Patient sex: F
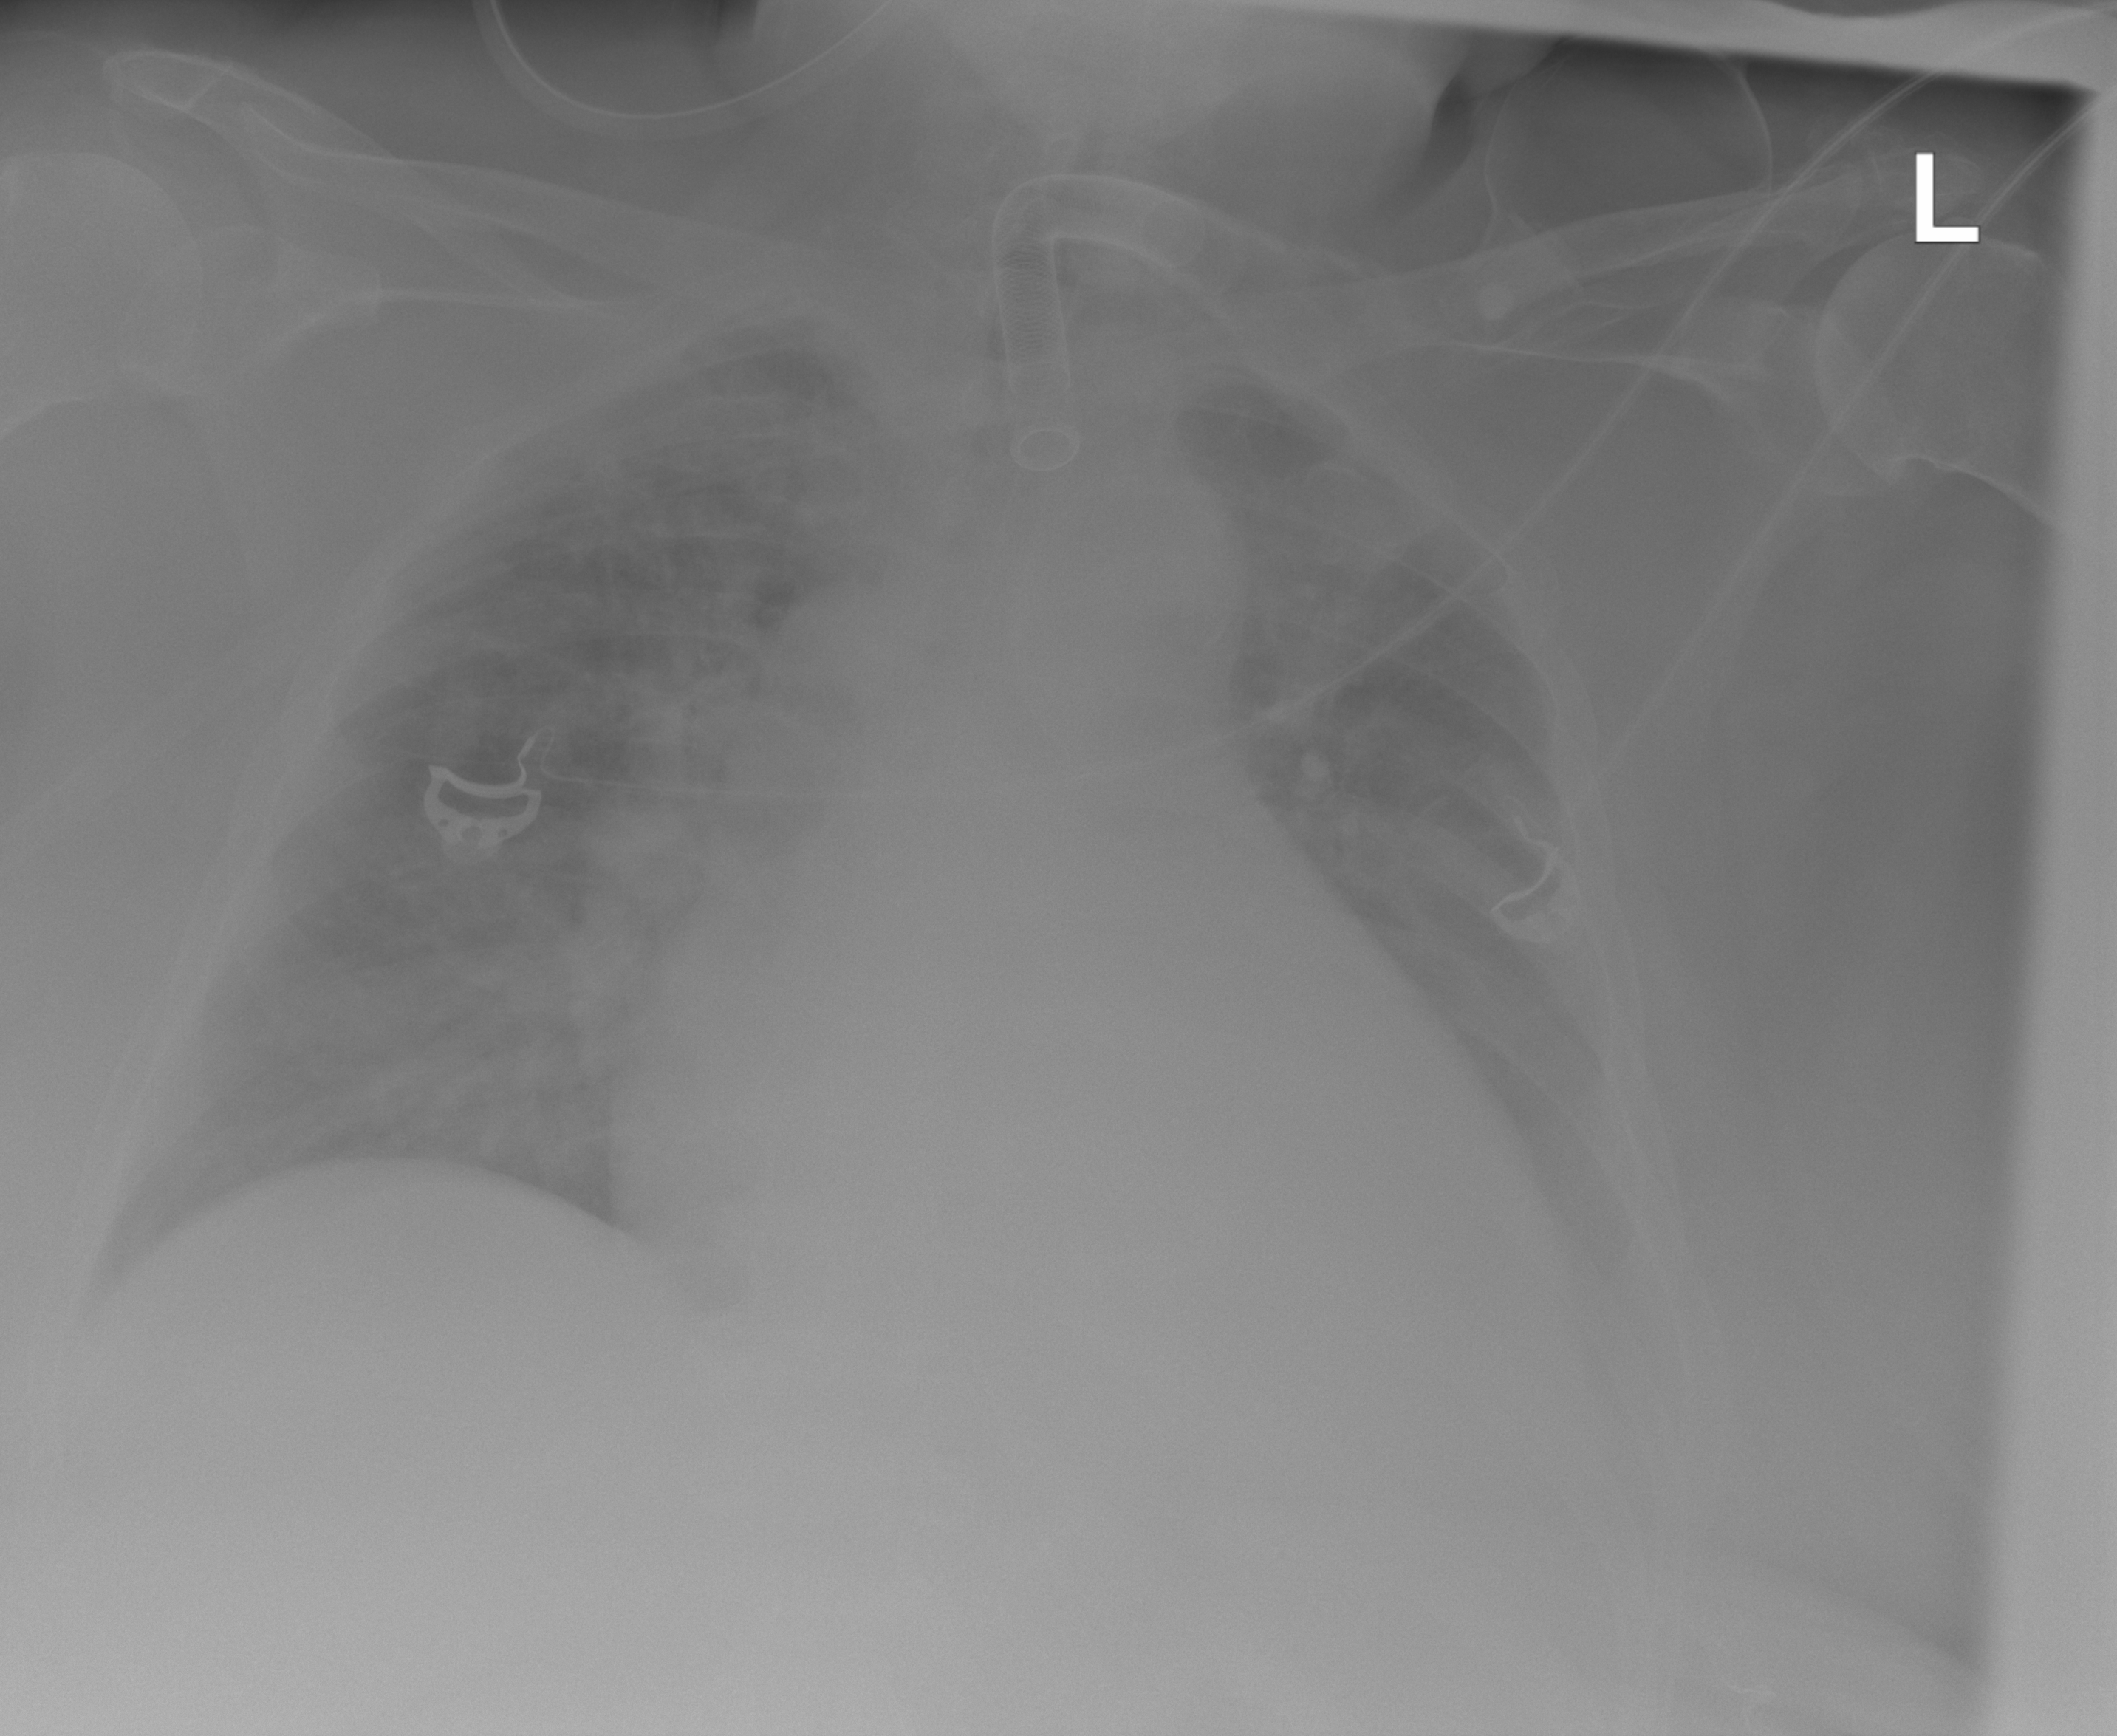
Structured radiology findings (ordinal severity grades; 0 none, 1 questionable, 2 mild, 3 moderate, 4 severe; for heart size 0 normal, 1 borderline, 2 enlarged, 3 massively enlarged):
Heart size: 3
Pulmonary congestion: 3
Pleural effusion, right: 0
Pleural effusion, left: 2
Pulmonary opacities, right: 2
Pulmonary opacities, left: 2
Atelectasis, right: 2
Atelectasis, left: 2